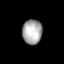
Tissue: lung
Cell type: Epithelial cells
Senescence score: 0.1947
Nuclear area (px): 484
Mean DAPI intensity: 166.415